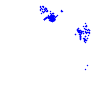
Particle: electron